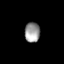
Tissue: lung
Cell type: Epithelial cells
Senescence score: 0.2034
Nuclear area (px): 300
Mean DAPI intensity: 151.047